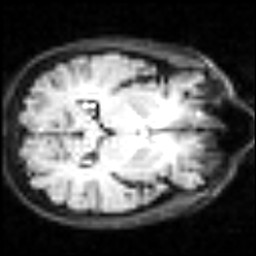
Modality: inplaneT2
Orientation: axial